The image is an STFT spectrogram (time versus frequency) of a rolling-element bearing's vibration signal. Based on the visible evidence, which condition applies: normal, inner_race, outer_race, ball?
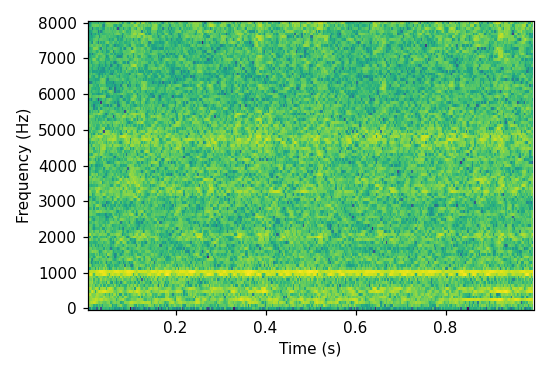
Answer: normal